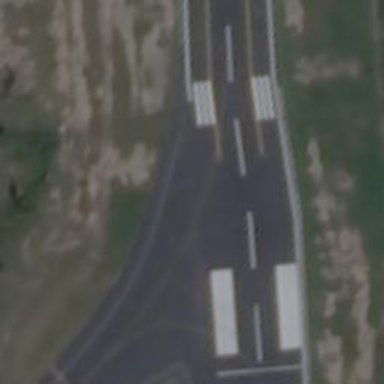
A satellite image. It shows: Image of taxiway at airport.